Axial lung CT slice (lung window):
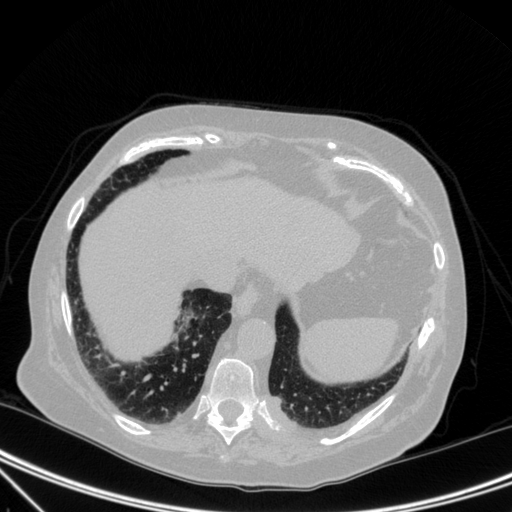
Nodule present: no